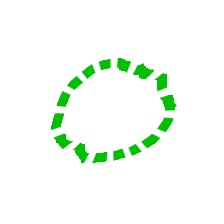
Shape: circle